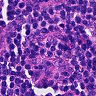
Metastatic tissue present: no